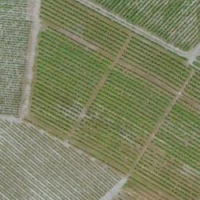
EUNIS habitat code: 40
Species observed at this site:
Draba verna